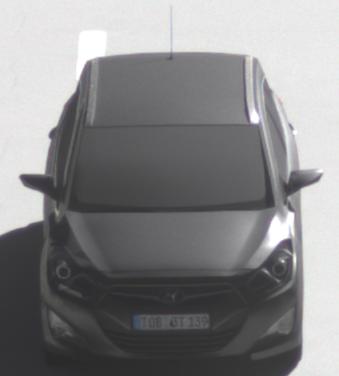
Make: Hyundai
Model: i40 Kombi 1.6 GDI
Detailed model: i40 (VF) Kombi
Model produced from: 2012/08
Model produced until: 2013/09
Doors: 5
Color: gray
Road condition: dry road
Daytime: morning or afternoon
Contrast: high contrast